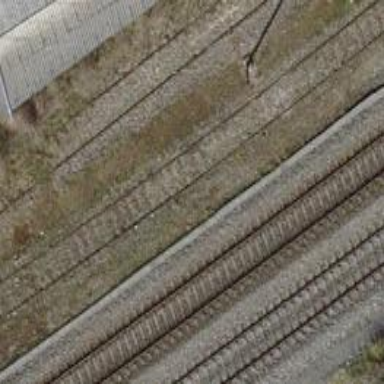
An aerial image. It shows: Single-track railway yard.